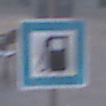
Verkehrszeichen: Tankstelle
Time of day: MorningAfternoon
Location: Outdoor (Urban)
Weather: PartlyCloudy
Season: NotSpecified
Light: Natural